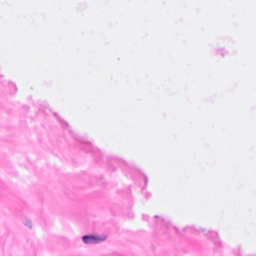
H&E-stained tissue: Breast